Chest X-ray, AP view. Patient: 50 years old, sex F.
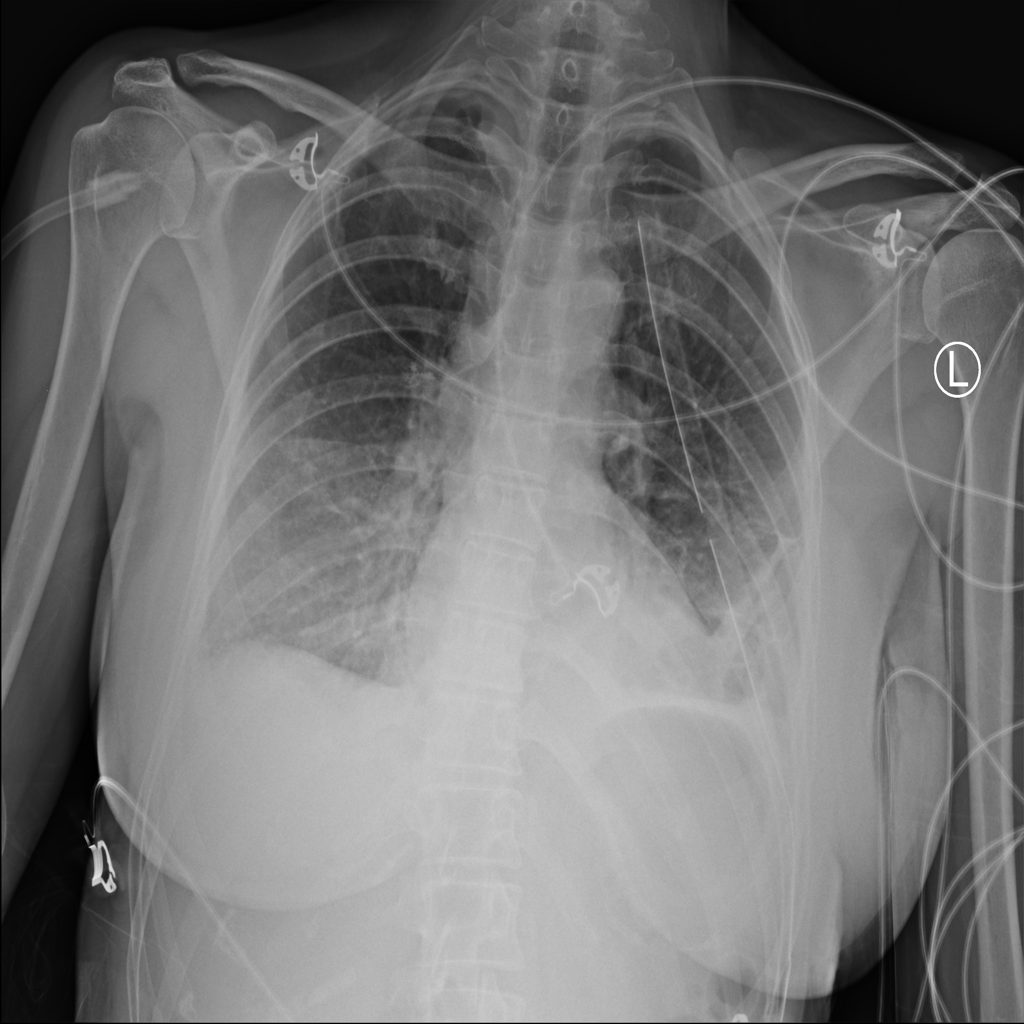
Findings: Atelectasis, Effusion